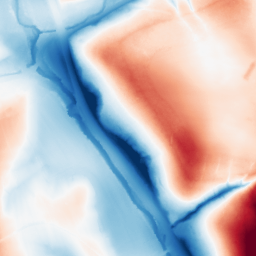
Category: classical
Decomposition family: gaussian_anisotropic
Decomposition parameters: sigma_x: 50
sigma_y: 10
Upsampling method: bspline
Upsampling parameters: scale: 8
Upsampling scale: 8